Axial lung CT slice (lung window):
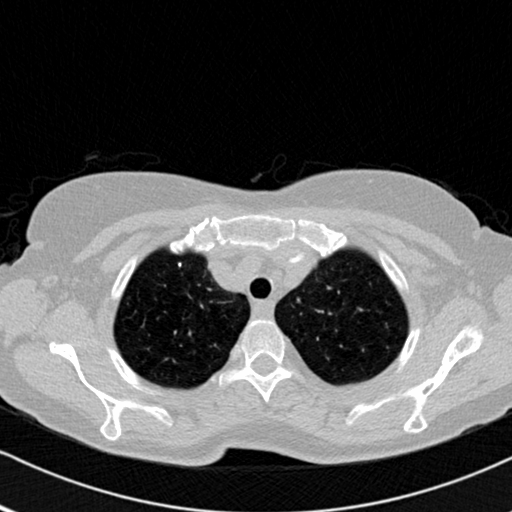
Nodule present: no